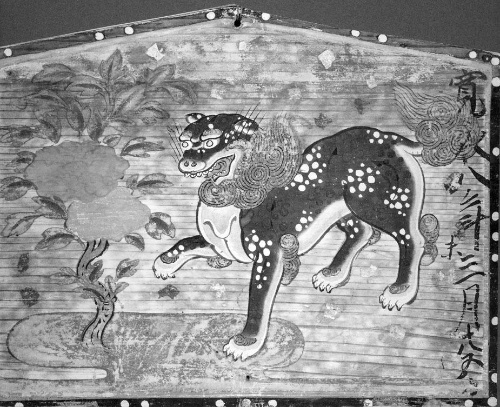
Title: 水辺に牡丹と唐獅子図絵馬「寛永八 年末三月廿五日」|Ema (Votive Painting) of a Chinese Lion and Peony Tree by Flowing Water
Date: 1631
Object type: Votive painting
Classification: Paintings
Medium: Ink, color, and gold leaf on wood
Culture: Japan
Period: Edo period (1615–1868)
Dimensions: 7 3/8 x 9 3/4 in. (18.7 x 24.8 cm)
Department: Asian Art
Credit line: The Harry G. C. Packard Collection of Asian Art, Gift of Harry G. C. Packard, and Purchase, Fletcher, Rogers, Harris Brisbane Dick, and Louis V. Bell Funds, Joseph Pulitzer Bequest, and The Annenberg Fund Inc. Gift, 1975
Accession year: 1975
Repository: Metropolitan Museum of Art, New York, NY
Tags: Lions|Trees